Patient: sex F, age 70
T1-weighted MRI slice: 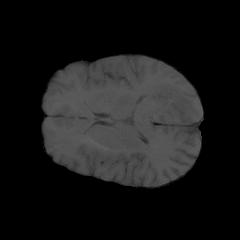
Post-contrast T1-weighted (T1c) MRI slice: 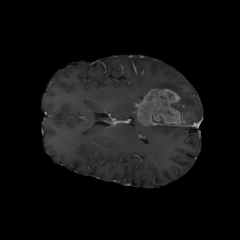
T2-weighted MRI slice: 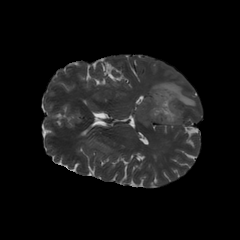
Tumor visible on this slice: yes
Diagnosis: Glioblastoma, IDH-wildtype
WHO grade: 4